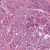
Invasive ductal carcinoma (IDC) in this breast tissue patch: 1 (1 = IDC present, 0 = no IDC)